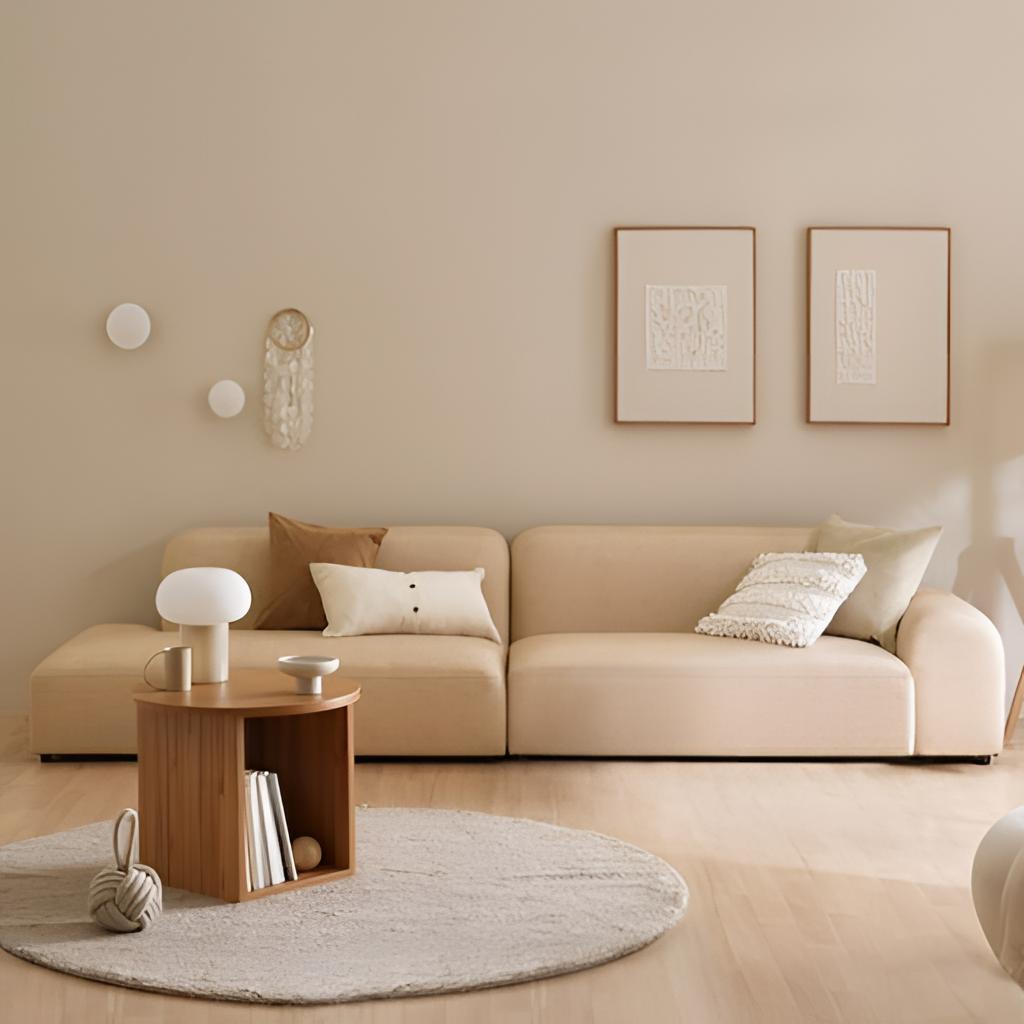
living room, beige fabric sectional sofa, contemporary, wood flooring, with plank pattern, beige paint wallpaper, with solid pattern